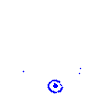
Particle: pion